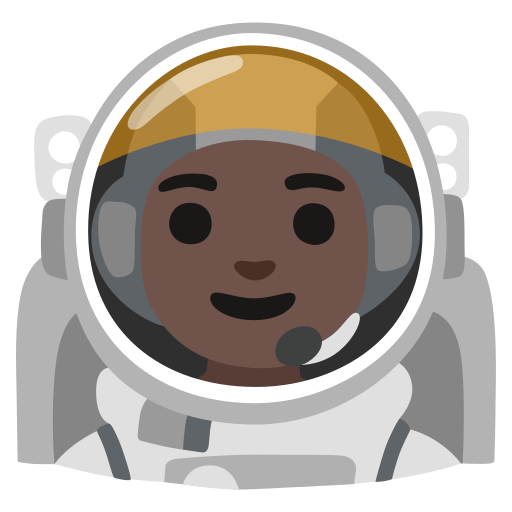
Emoji: 🧑🏿‍🚀